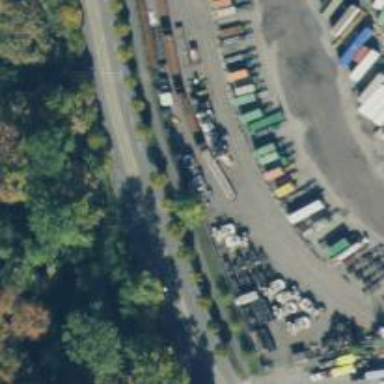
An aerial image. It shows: Rail spur service.